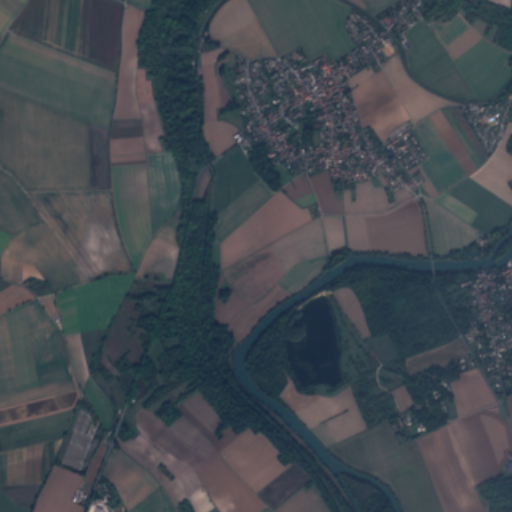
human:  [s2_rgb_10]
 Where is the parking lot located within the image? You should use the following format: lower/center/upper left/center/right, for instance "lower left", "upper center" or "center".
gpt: The parking lot is located in the upper right of the image.
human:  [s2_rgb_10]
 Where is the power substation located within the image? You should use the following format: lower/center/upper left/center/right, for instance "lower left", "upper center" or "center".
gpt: The power substation is located in the lower left of the image.
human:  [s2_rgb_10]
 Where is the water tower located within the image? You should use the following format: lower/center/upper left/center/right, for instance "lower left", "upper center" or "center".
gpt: The water tower is located in the lower right of the image.
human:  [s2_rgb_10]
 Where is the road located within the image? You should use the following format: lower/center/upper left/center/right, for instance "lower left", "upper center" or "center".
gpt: There is no road in the image.